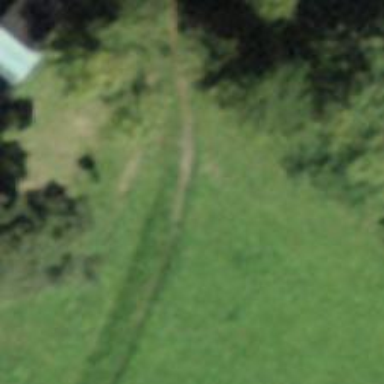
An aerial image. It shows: Track road made of fine gravel.